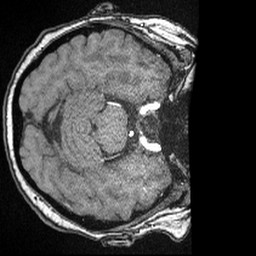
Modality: angio
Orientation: axial
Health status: ill
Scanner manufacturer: siemens
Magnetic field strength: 1.5 T
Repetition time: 0.026 s
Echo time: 0.007 s